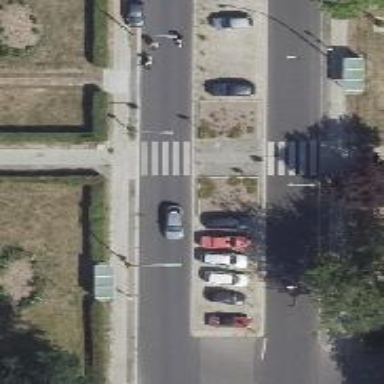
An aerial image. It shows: Asphalt footway with uncontrolled zebra crossing.